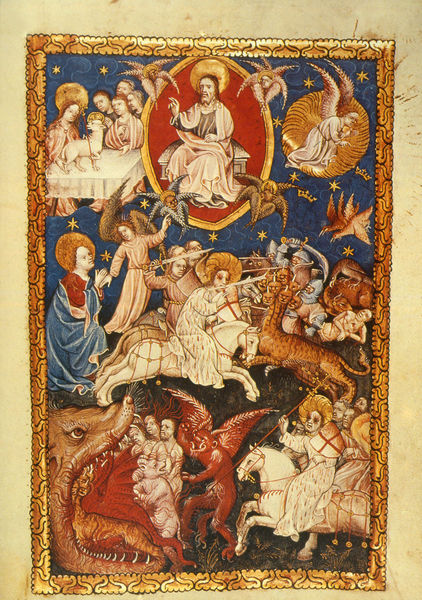
Titel: Apokalypse (westflämisch)
Künstler: F. van der Meer
Institution: Paris, Bibliothèque Nationale
Schlagwörter: blau, gott, himmel, kampf, menschen, tisch, zeichnung, rot, tiere, bibel, gold, pferd, pferde, engel, schlacht, schild, lamm, buch, schwert, heiligenschein, hölle, segnung, heilige, speer, pfeil, ungeheuer, ikone, drache, georg, heiliger georg, dämonen, monster, beritten, heiliges lamm